Interaction volume radius: 10 \u00c5
Interaction volume height: 15 \u00c5
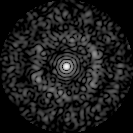
Disorder parameter: 0.8207